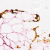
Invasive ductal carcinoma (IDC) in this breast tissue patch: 0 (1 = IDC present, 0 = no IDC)